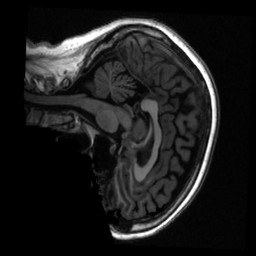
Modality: T1w
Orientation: sagittal